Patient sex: M
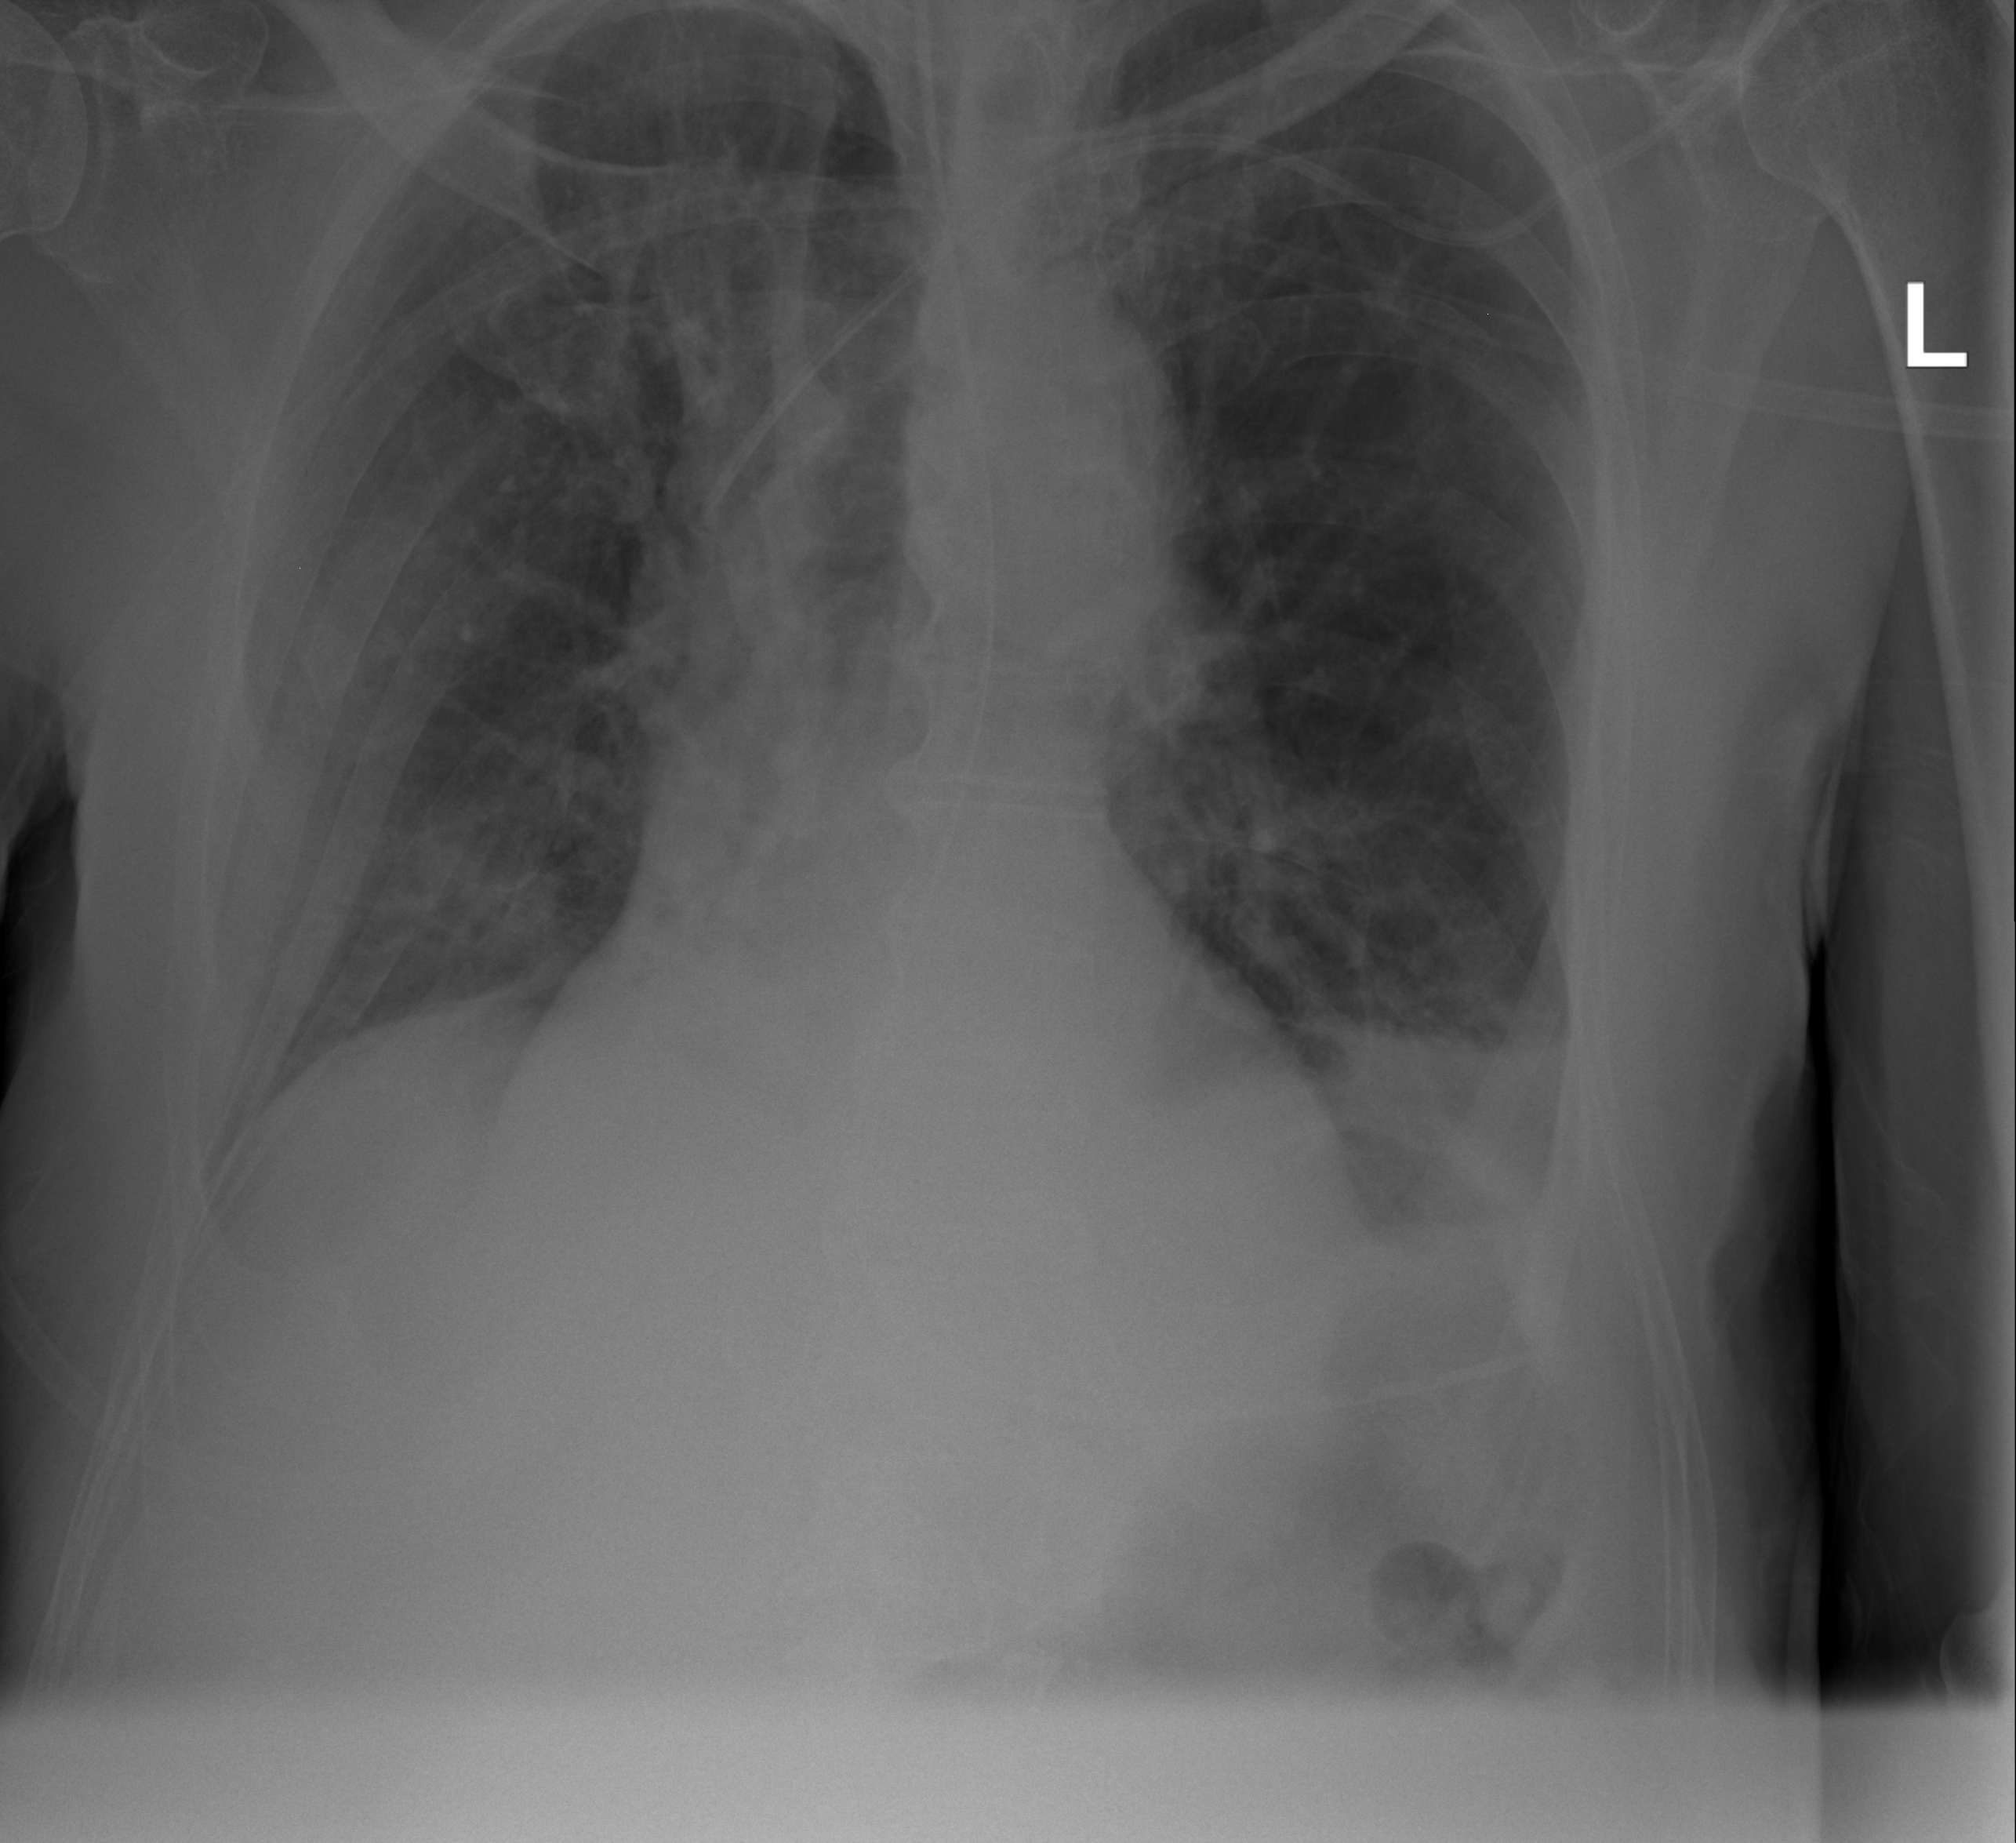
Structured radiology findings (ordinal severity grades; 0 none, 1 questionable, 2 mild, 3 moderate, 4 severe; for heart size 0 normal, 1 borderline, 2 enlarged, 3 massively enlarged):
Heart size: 0
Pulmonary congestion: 0
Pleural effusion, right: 2
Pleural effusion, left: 2
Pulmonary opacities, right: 2
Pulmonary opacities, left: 0
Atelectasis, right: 2
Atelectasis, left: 2